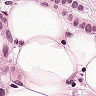
Metastatic tissue present: yes